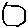
Label: hexagon